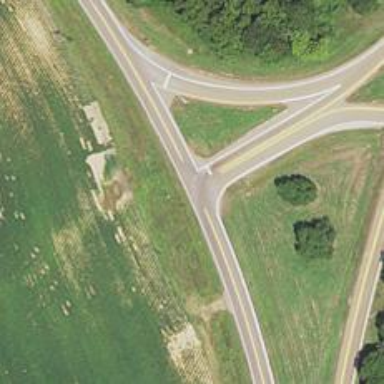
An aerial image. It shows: Primary highway.